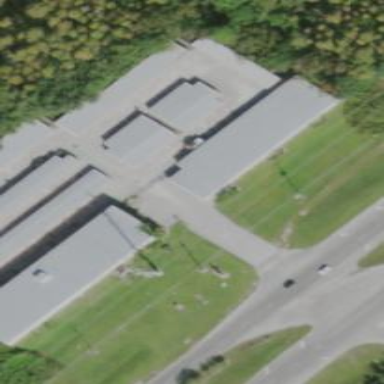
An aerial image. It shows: Storage rental shop located in building.